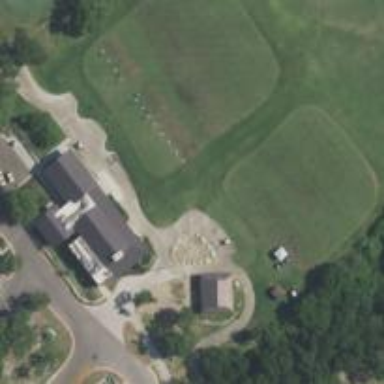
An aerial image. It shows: Grass area designated as golf tee.